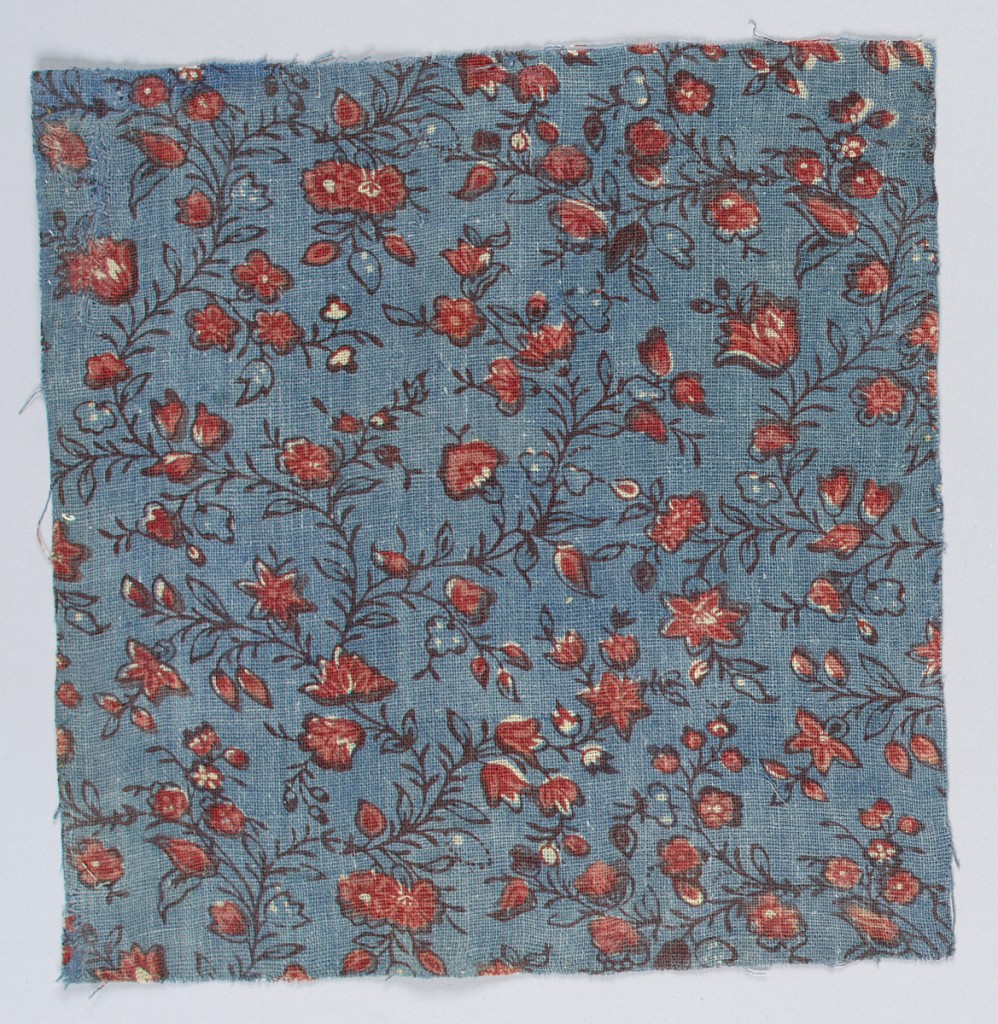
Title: Fragment
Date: late 18th century
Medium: cotton Technique: block printed with resist in two reds on plain weave foundation; vat dyed in indigo.
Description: Curving branches with flowers and buds.